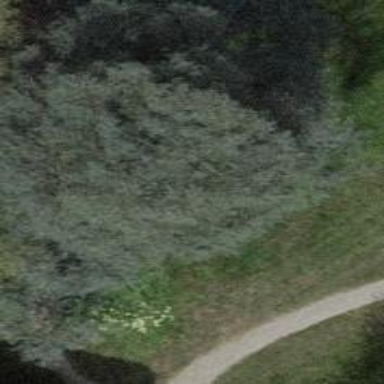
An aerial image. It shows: Evergreen tree with needle-leaved leaves.